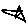
Label: star